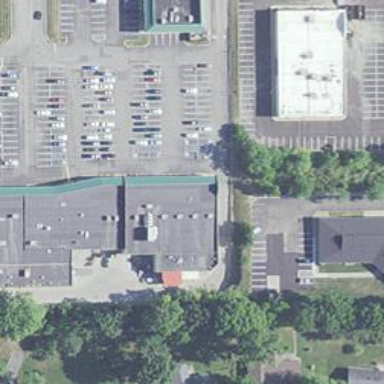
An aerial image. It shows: Supermarket.